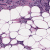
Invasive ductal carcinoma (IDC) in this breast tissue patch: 1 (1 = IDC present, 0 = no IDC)